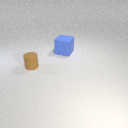
large blue rubber cube behind small brown rubber cylinder